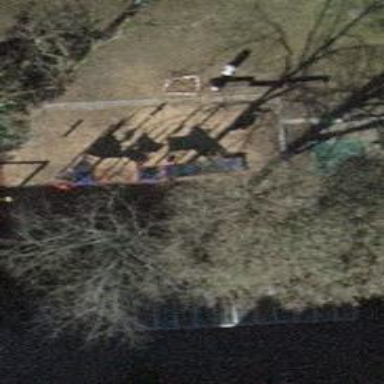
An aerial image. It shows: Playground featuring slide with house theme.